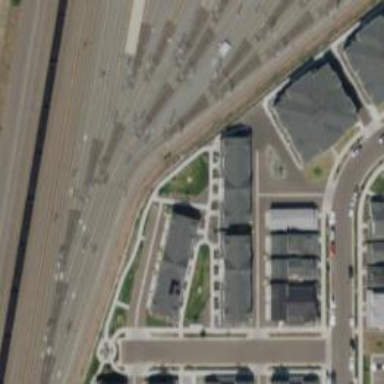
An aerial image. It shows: Light rail yard with electrified contact lines.